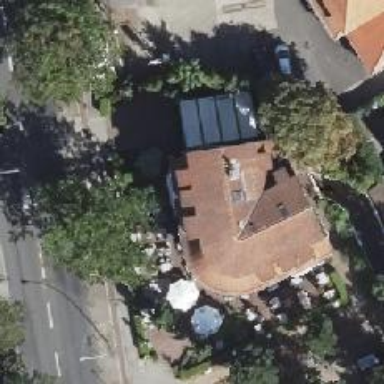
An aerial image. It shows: Restaurant.